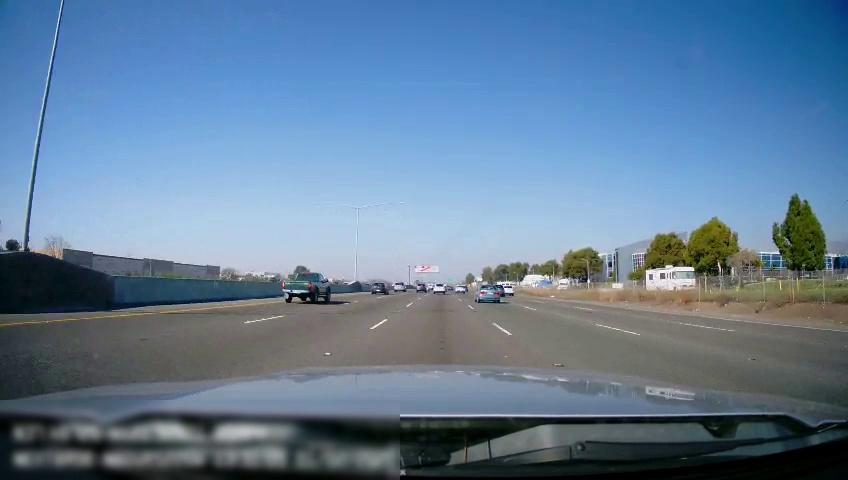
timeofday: Day
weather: Sunny
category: Drivable Space
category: Vehicles | Bus
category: Vehicles | Bus
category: Vehicles | SUV
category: Vehicles | SUV
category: Vehicles | Car
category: Vehicles | SUV
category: Vehicles | SUV
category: Vehicles | Car
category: Vehicles | Truck
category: Vehicles | SUV
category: Vehicles | Car
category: Lanes | Current Lane
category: Lanes | Current Lane
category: Lanes | Alternate Lane
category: Lanes | Alternate Lane
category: Lanes | Alternate Lane
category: Lanes | Alternate Lane
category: Lanes | Alternate Lane